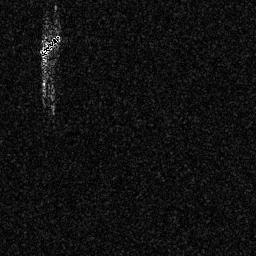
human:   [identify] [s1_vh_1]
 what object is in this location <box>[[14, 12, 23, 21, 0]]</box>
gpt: <ref>1 small ship at the top left</ref>